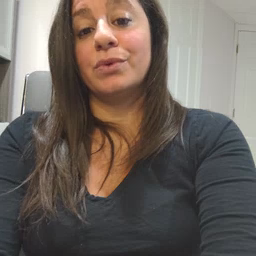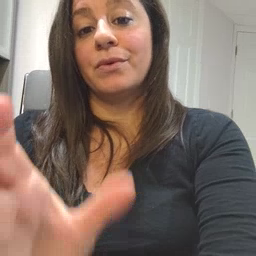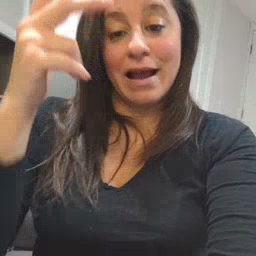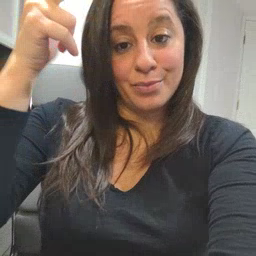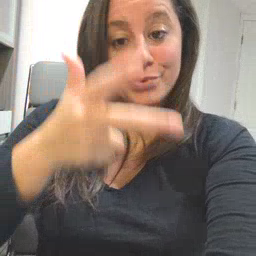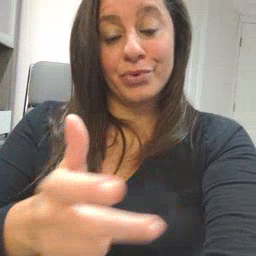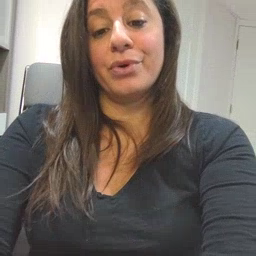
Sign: helicopter